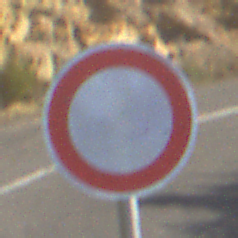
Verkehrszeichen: VerbotFahrzeugeAllerArt
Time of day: MorningAfternoon
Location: Outdoor (RoadRail)
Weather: PartlyCloudy
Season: NotSpecified
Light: Natural